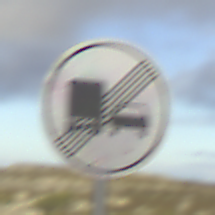
Verkehrszeichen: EndeUeberholverbotKraftfahrzeuge
Umgebung: Outdoor, Nature
Tageszeit: SunriseSunset
Wetter: PartlyCloudy
Licht: Natural
Jahreszeit: NotSpecified
Kontrast: HighContrast